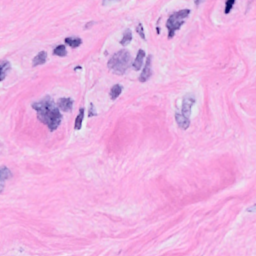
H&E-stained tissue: Breast